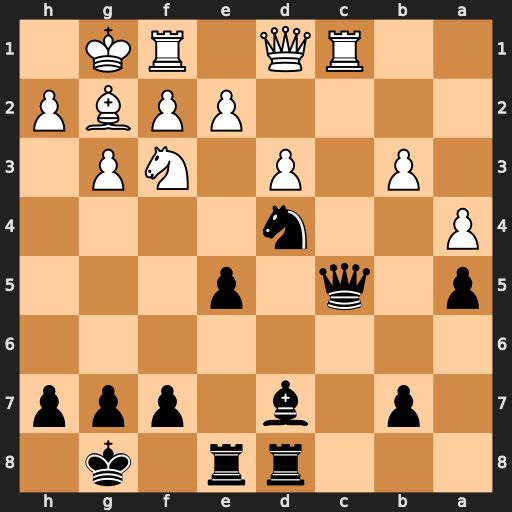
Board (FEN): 3rr1k1/1p1b1ppp/8/p1q1p3/P2n4/1P1P1NP1/4PPBP/2RQ1RK1
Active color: b
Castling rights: -
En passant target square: -
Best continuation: Qxc1 Qxc1 Nxe2+ Kh1 Nxc1